Interaction volume radius: 5 \u00c5
Interaction volume height: 20 \u00c5
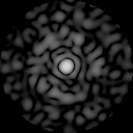
Disorder parameter: 0.8441